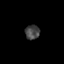
Tissue: prostate
Cell type: T cells
Senescence score: 0.3483
Nuclear area (px): 207
Mean DAPI intensity: 68.57